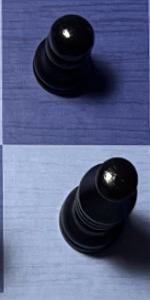
Label: Bishop_Black